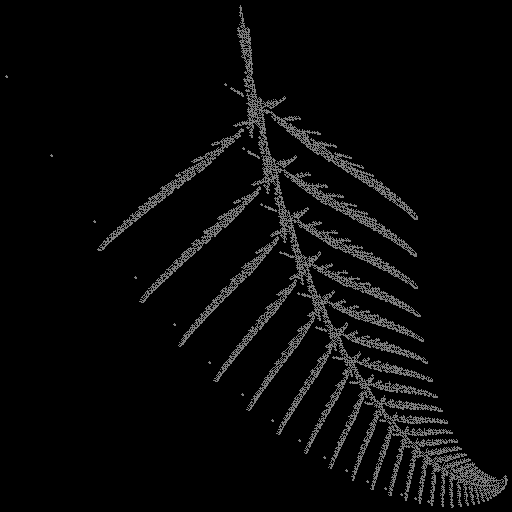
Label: deerfern